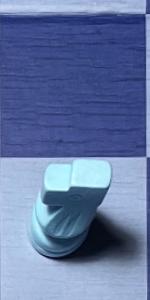
Label: Knight_White